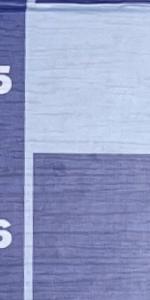
Label: Empty